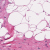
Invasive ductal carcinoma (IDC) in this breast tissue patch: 0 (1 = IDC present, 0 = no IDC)